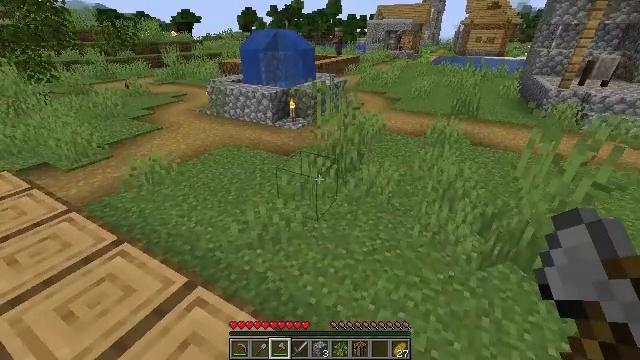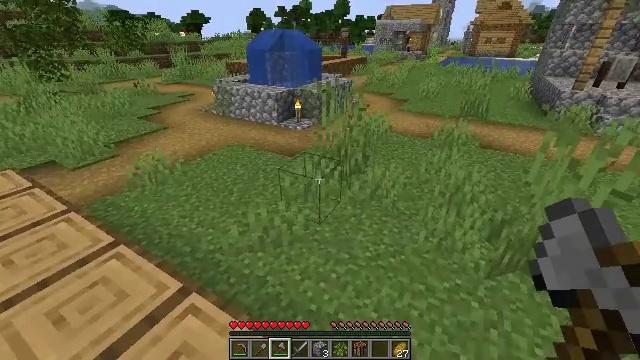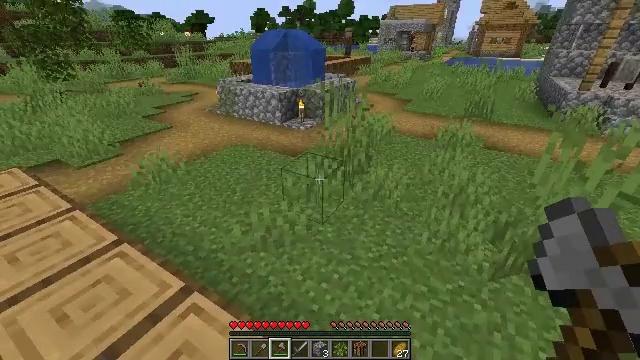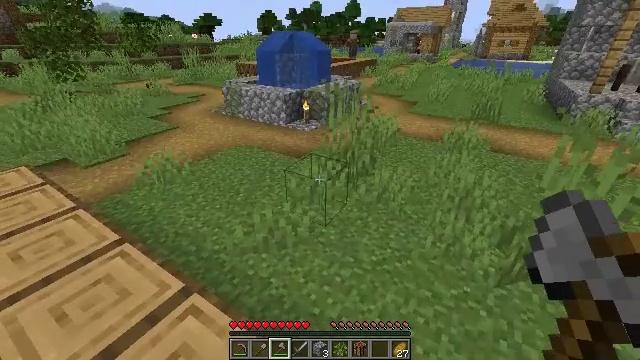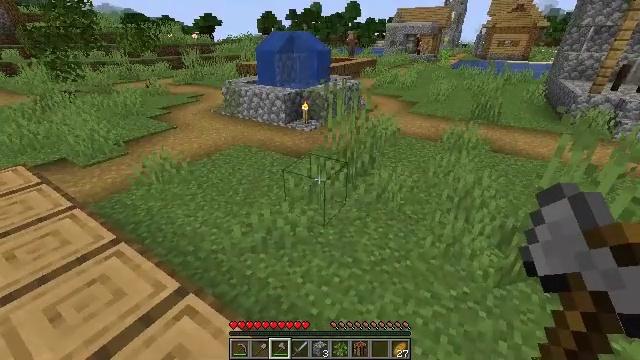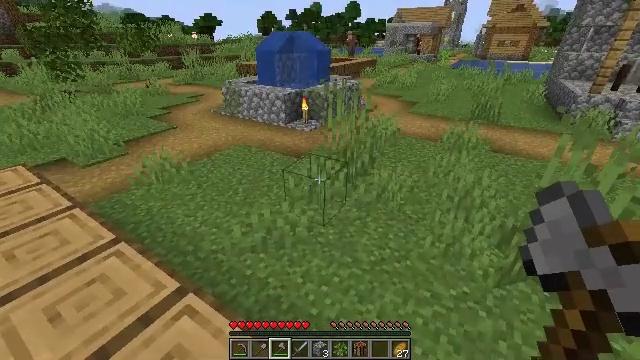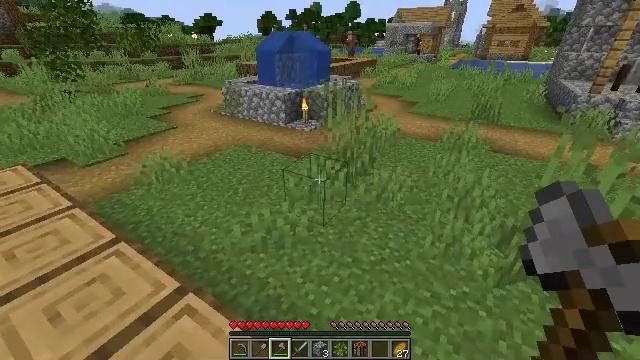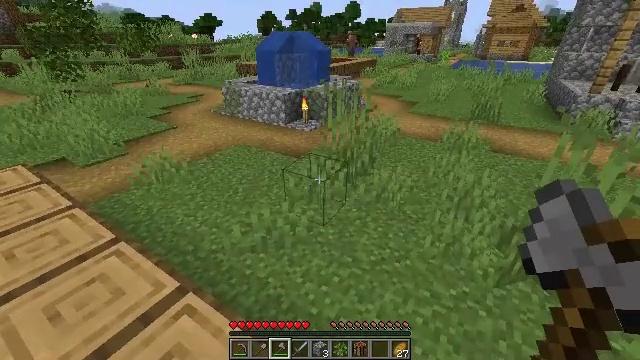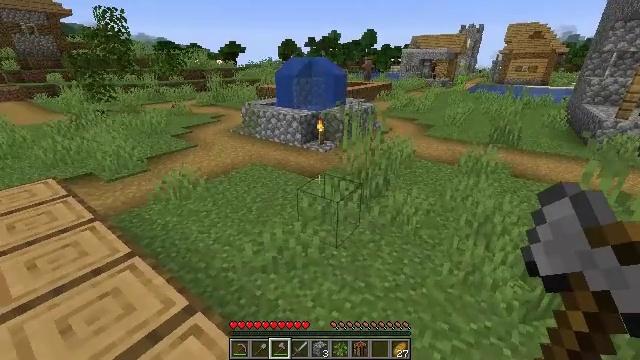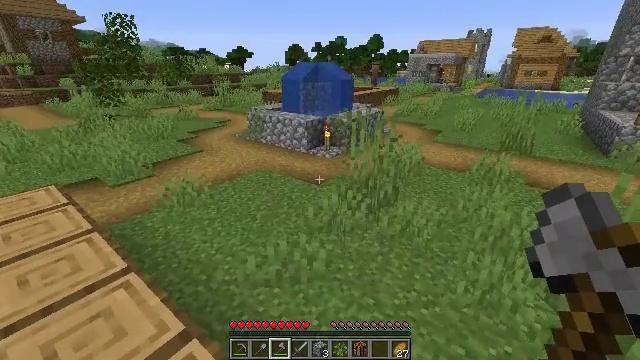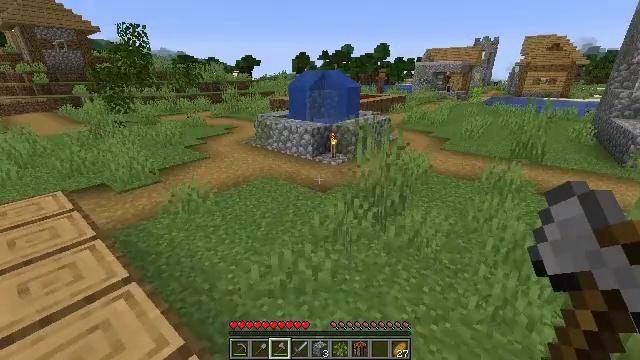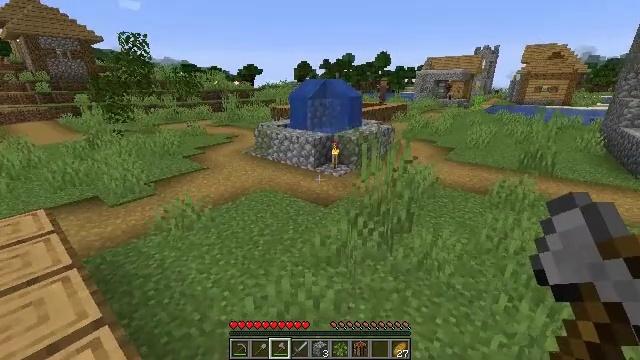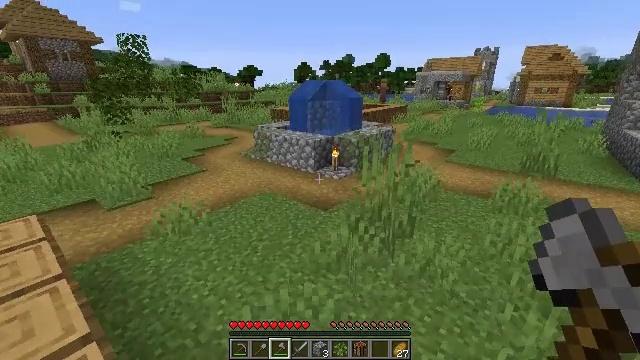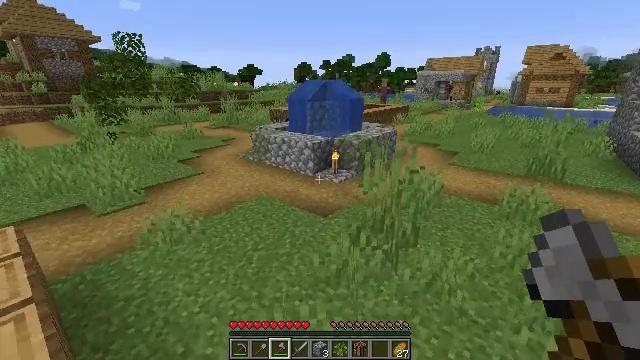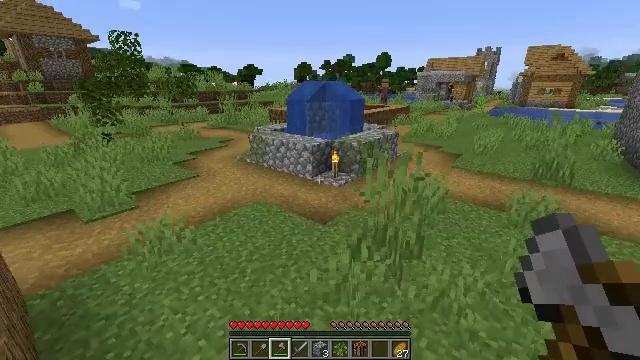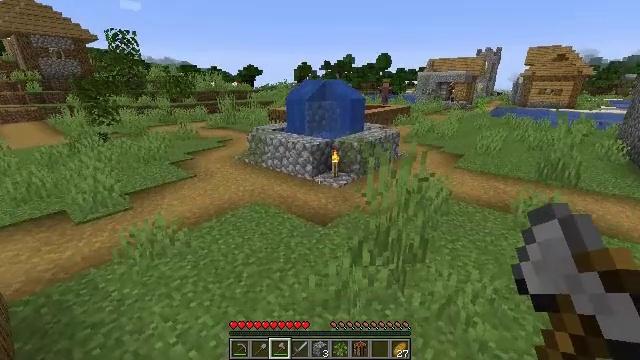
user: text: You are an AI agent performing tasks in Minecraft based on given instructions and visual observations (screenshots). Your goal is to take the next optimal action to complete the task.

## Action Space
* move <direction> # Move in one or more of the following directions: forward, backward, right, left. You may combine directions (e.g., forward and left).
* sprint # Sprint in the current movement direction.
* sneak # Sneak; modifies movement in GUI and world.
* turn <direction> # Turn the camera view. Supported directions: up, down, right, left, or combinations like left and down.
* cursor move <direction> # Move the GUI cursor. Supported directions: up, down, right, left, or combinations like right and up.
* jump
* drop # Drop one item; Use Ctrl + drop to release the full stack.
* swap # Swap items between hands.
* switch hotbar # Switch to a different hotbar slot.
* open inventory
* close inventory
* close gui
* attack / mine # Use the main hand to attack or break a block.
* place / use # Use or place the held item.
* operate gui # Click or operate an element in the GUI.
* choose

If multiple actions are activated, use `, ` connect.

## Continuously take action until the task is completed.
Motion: motion action
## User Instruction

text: Gather clay blocks.
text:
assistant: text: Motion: turn left
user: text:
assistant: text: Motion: no_op
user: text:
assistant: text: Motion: turn left
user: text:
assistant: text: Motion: turn up
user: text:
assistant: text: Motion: no_op
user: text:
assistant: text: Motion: no_op
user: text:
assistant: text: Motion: no_op
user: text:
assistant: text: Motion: move forward, turn left and up
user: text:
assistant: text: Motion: move forward, turn left
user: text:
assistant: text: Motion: move forward, turn left and up
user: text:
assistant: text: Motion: move forward, turn up
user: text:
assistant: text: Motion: move forward
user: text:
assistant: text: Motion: move forward
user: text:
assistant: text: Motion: move forward
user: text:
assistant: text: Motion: move forward
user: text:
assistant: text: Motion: move forward
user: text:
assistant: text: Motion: move forward, turn left
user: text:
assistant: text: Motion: move forward, turn left
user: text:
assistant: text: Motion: move forward, turn left
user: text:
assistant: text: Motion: move forward, turn left
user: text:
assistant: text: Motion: move forward and move right, turn left
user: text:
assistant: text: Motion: move forward and move right, turn left
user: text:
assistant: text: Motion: move forward and move right
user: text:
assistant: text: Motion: move forward and move right
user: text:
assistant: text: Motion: move forward and move right
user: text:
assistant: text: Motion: move forward and move right
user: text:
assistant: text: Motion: move forward and move right
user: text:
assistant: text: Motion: move forward
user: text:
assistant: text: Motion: move forward
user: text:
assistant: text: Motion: move forward